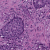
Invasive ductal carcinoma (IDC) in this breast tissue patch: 1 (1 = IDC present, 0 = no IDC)